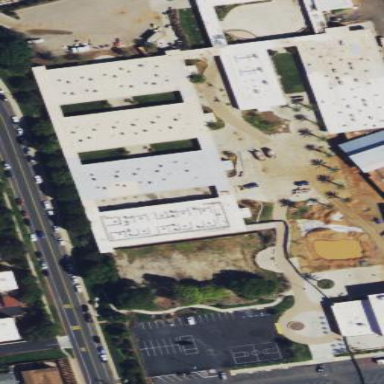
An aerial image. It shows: Educational building.